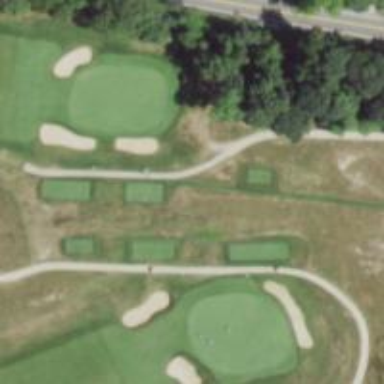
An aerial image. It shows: Path for both roads and golfers.